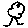
Label: tree